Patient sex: F
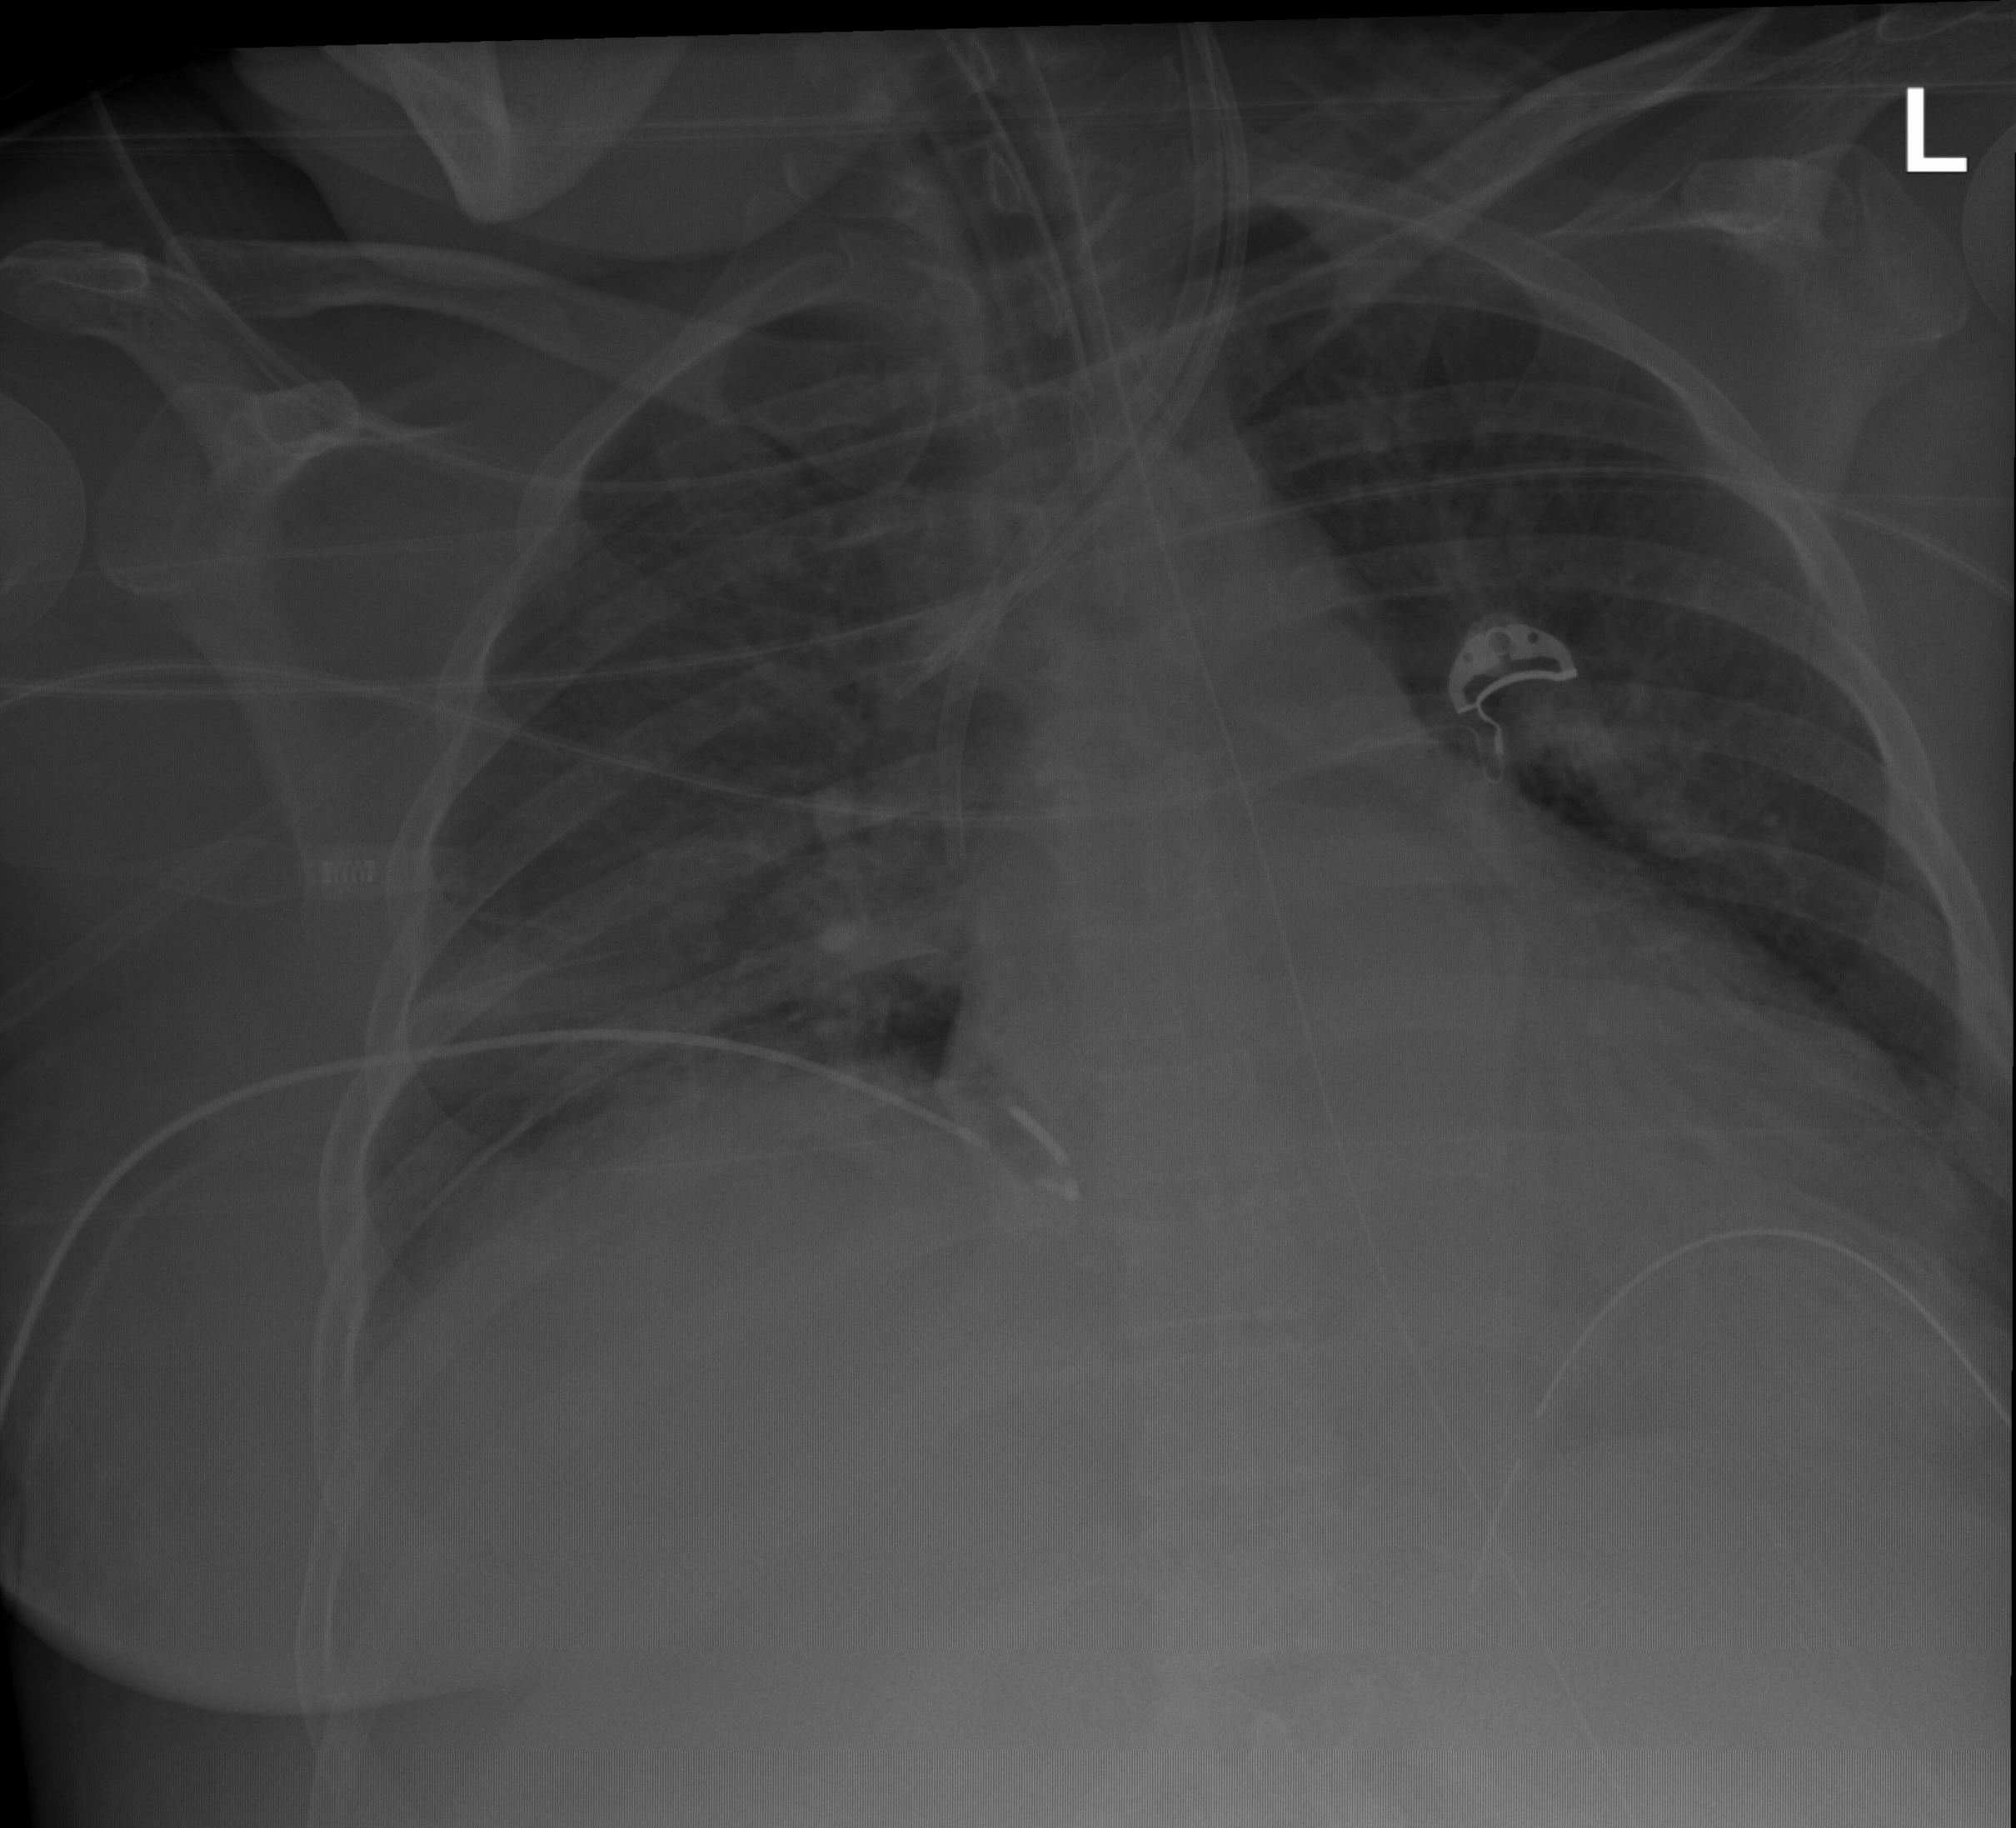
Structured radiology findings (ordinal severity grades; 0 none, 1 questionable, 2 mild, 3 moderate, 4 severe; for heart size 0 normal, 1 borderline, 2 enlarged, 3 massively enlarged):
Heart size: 2
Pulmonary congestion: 2
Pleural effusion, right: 1
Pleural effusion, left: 0
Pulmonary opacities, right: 1
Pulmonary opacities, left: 0
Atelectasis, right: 2
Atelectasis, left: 0